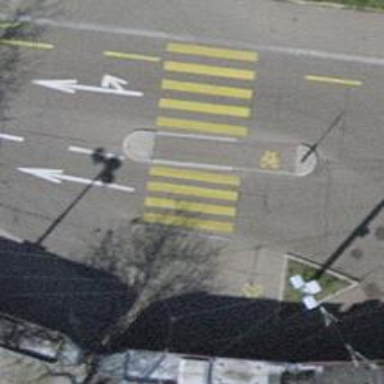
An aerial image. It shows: Kerb serving as barrier.